Question: I have a window I'm setting up with auto layout. There is a view in the middle of the window that contains three controls, and I would like the window to refuse to resize horizontally smaller than the intrinsic size of those three controls.

The outer buttons both have horizontal space constraints to "stick" them to the outside of their superview, and the checkbox in the middle has a horizontal space constraint sticking it to the left side of the "Sync text" button. There is also a >= constraint between the "Sync outline" button and the checkbox, to make sure they don't overlap, but the checkbox prefers to hang to the right. All these constraints have a priority of 1000. The window itself has no minimum size specified.
When I use the "Simulate Document" command in Xcode, everything works as I'd expect, and the window won't let you size it smaller than in the screenshot above. However, when I run my application, the window does allow resizing smaller than that width, so that the buttons start to shrink and eventually the controls overlap each other. I'm not implementing any of the size related window delegate methods, so I don't see any place in the app's code where it might be influencing the resizing.
Any ideas on what could be causing this difference in behavior?
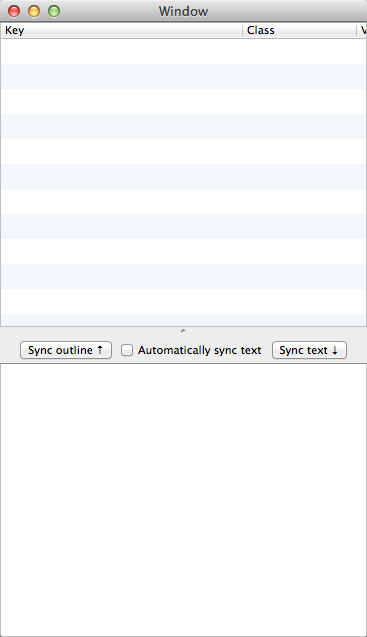
Answer: OK, I finally figured out what the heck was going on here. It turns out the problem was that I was implementing the '-splitView:constraintMinCoordinate:ofSubviewAt:' delegate method (as well as the maxCoordinate one) to restrict the size of the split subviews in the vertical direction. Yes, restricting the resizing of the split view affected the layout of the buttons.
It appears that what happens is that, if you implement those delegate methods, NSSplitView reverts back to using autoresizing masks to layout the subviews rather than auto layout constraints. Since the view containing those buttons is no longer participating in auto layout, the buttons smush together when you resize the window small. In the simulator, the split view doesn't have a delegate set, so all the auto layout stuff works fine in that environment. Note that merely having the methods implemented is enough to trigger this, even if they just return the proposed coordinates unchanged.
The solution ended up being quite easy, which was to delete the delegate methods and replace it with a vertical constraint on the subview to restrict its size instead.